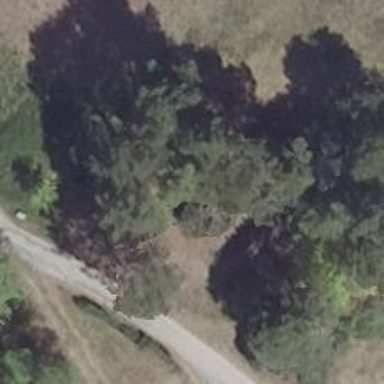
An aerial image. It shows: Landmark tree with broadleaved leaves.